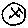
Label: circle